Field crop: maize
Growth stage: 1
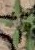
Species: atriplex